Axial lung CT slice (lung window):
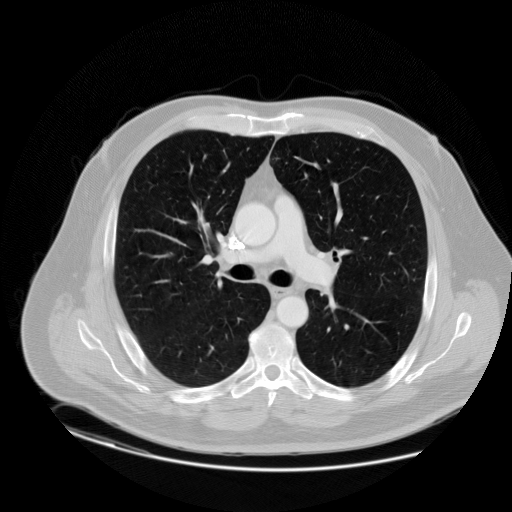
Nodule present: no